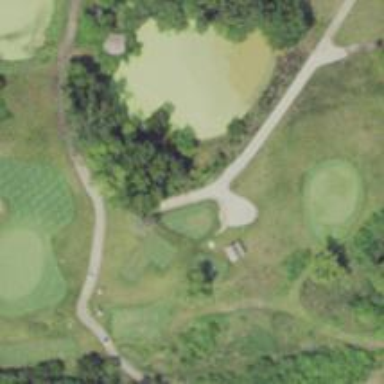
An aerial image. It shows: Golf tee.